Interaction volume radius: 10 \u00c5
Interaction volume height: 40 \u00c5
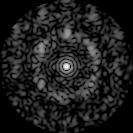
Disorder parameter: 0.7083